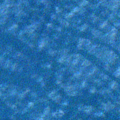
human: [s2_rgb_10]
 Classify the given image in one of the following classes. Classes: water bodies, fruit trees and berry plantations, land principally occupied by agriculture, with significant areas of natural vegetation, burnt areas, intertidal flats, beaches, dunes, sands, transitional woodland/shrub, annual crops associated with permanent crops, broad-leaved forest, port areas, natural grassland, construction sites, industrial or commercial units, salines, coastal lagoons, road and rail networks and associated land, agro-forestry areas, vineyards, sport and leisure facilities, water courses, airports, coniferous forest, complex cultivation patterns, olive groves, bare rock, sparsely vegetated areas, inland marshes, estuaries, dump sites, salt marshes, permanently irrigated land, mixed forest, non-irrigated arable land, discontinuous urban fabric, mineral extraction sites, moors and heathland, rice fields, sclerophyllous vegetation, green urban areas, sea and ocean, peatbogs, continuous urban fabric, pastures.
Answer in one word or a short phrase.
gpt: sea and ocean